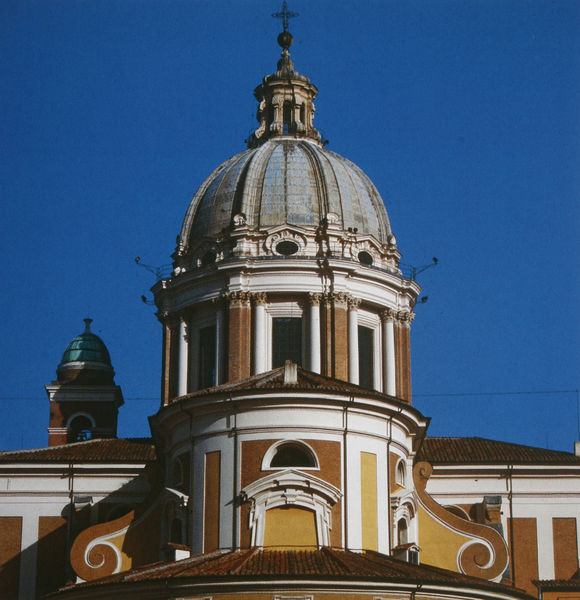
Titel: Kuppel
Künstler: Pietro da Cortona
Standort: Rom
Institution: S. Carlo al Corso
Schlagwörter: blau, himmel, schatten, weiß, gelb, ocker, stadt, braun, fenster, grau, hell, lampen, laterne, licht, orange, pfeiler, schwarz, säulen, dach, gebäude, rot, schloss, beige, muster, architektur, barock, stein, bild, kirche, oval, rund, turm, turmspitze, farbig, bogen, fassade, italien, sonnenlicht, dächer, ziegel, farbe, beleuchtung, pilaster, rundbogen, kuppel, detail, galerie, foto, fotografie, photographie, kreuz, kuppeln, türmchen, türme, münchen, dom, rippen, wirbel, loch, kugel, kapitelle, kathedrale, photo, fries, sims, schnörkel, gesims, glocke, voluten, bündelpfeiler, farbfoto, blauer himmel, apsis, siena, schnecke, schnecken, korinthisch, bauwerk, photografie, drähte, stromleitung, traufe, tambour, fasade, blitzableiter, däcehr, digitalisiert, abschluss, dachformen, konrinthisch, turm#, laterne#, schneck, melkuppel, modern und alt kombiniert